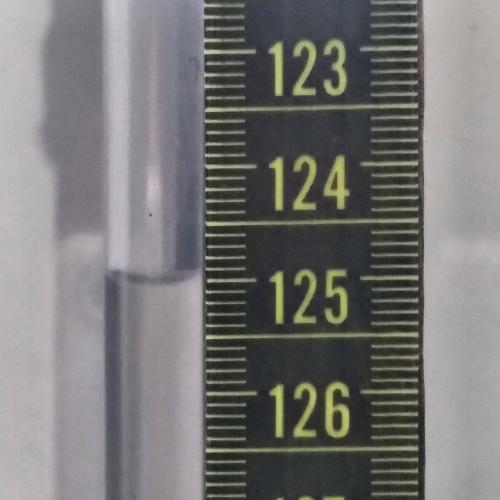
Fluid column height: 125.0 cm